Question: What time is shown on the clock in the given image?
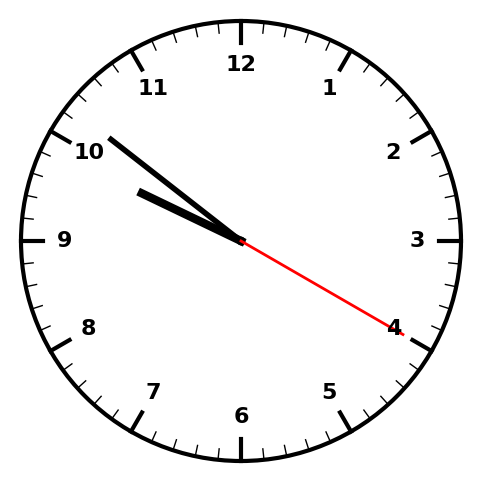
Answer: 09:51:20